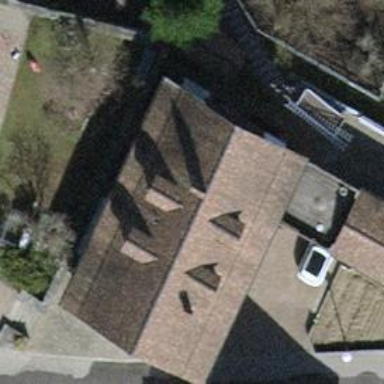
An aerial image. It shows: View of roof of building.